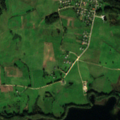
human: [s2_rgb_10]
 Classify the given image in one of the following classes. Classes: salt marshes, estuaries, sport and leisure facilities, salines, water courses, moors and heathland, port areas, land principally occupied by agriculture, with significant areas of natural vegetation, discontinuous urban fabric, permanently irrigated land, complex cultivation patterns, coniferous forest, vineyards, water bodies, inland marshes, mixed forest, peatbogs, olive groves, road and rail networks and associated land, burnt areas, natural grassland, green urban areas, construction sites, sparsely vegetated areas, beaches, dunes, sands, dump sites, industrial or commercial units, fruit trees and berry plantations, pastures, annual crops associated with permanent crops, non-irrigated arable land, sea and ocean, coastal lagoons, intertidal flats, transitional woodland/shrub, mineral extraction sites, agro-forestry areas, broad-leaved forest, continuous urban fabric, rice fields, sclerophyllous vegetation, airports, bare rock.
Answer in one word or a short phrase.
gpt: discontinuous urban fabric, industrial or commercial units, pastures, complex cultivation patterns, land principally occupied by agriculture, with significant areas of natural vegetation, mixed forest, water bodies